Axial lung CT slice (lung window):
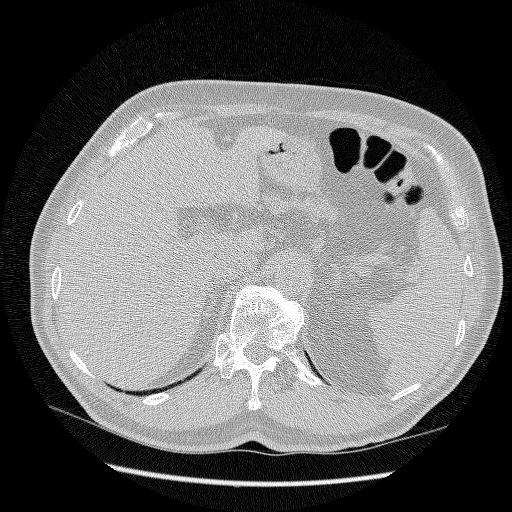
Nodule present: no